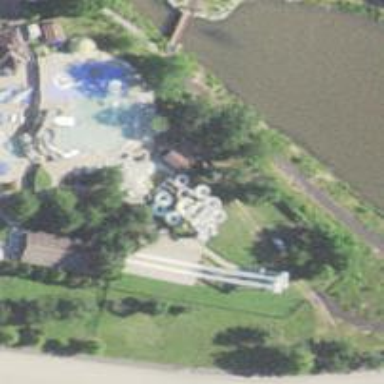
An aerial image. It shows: Water slide attraction.